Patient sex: M
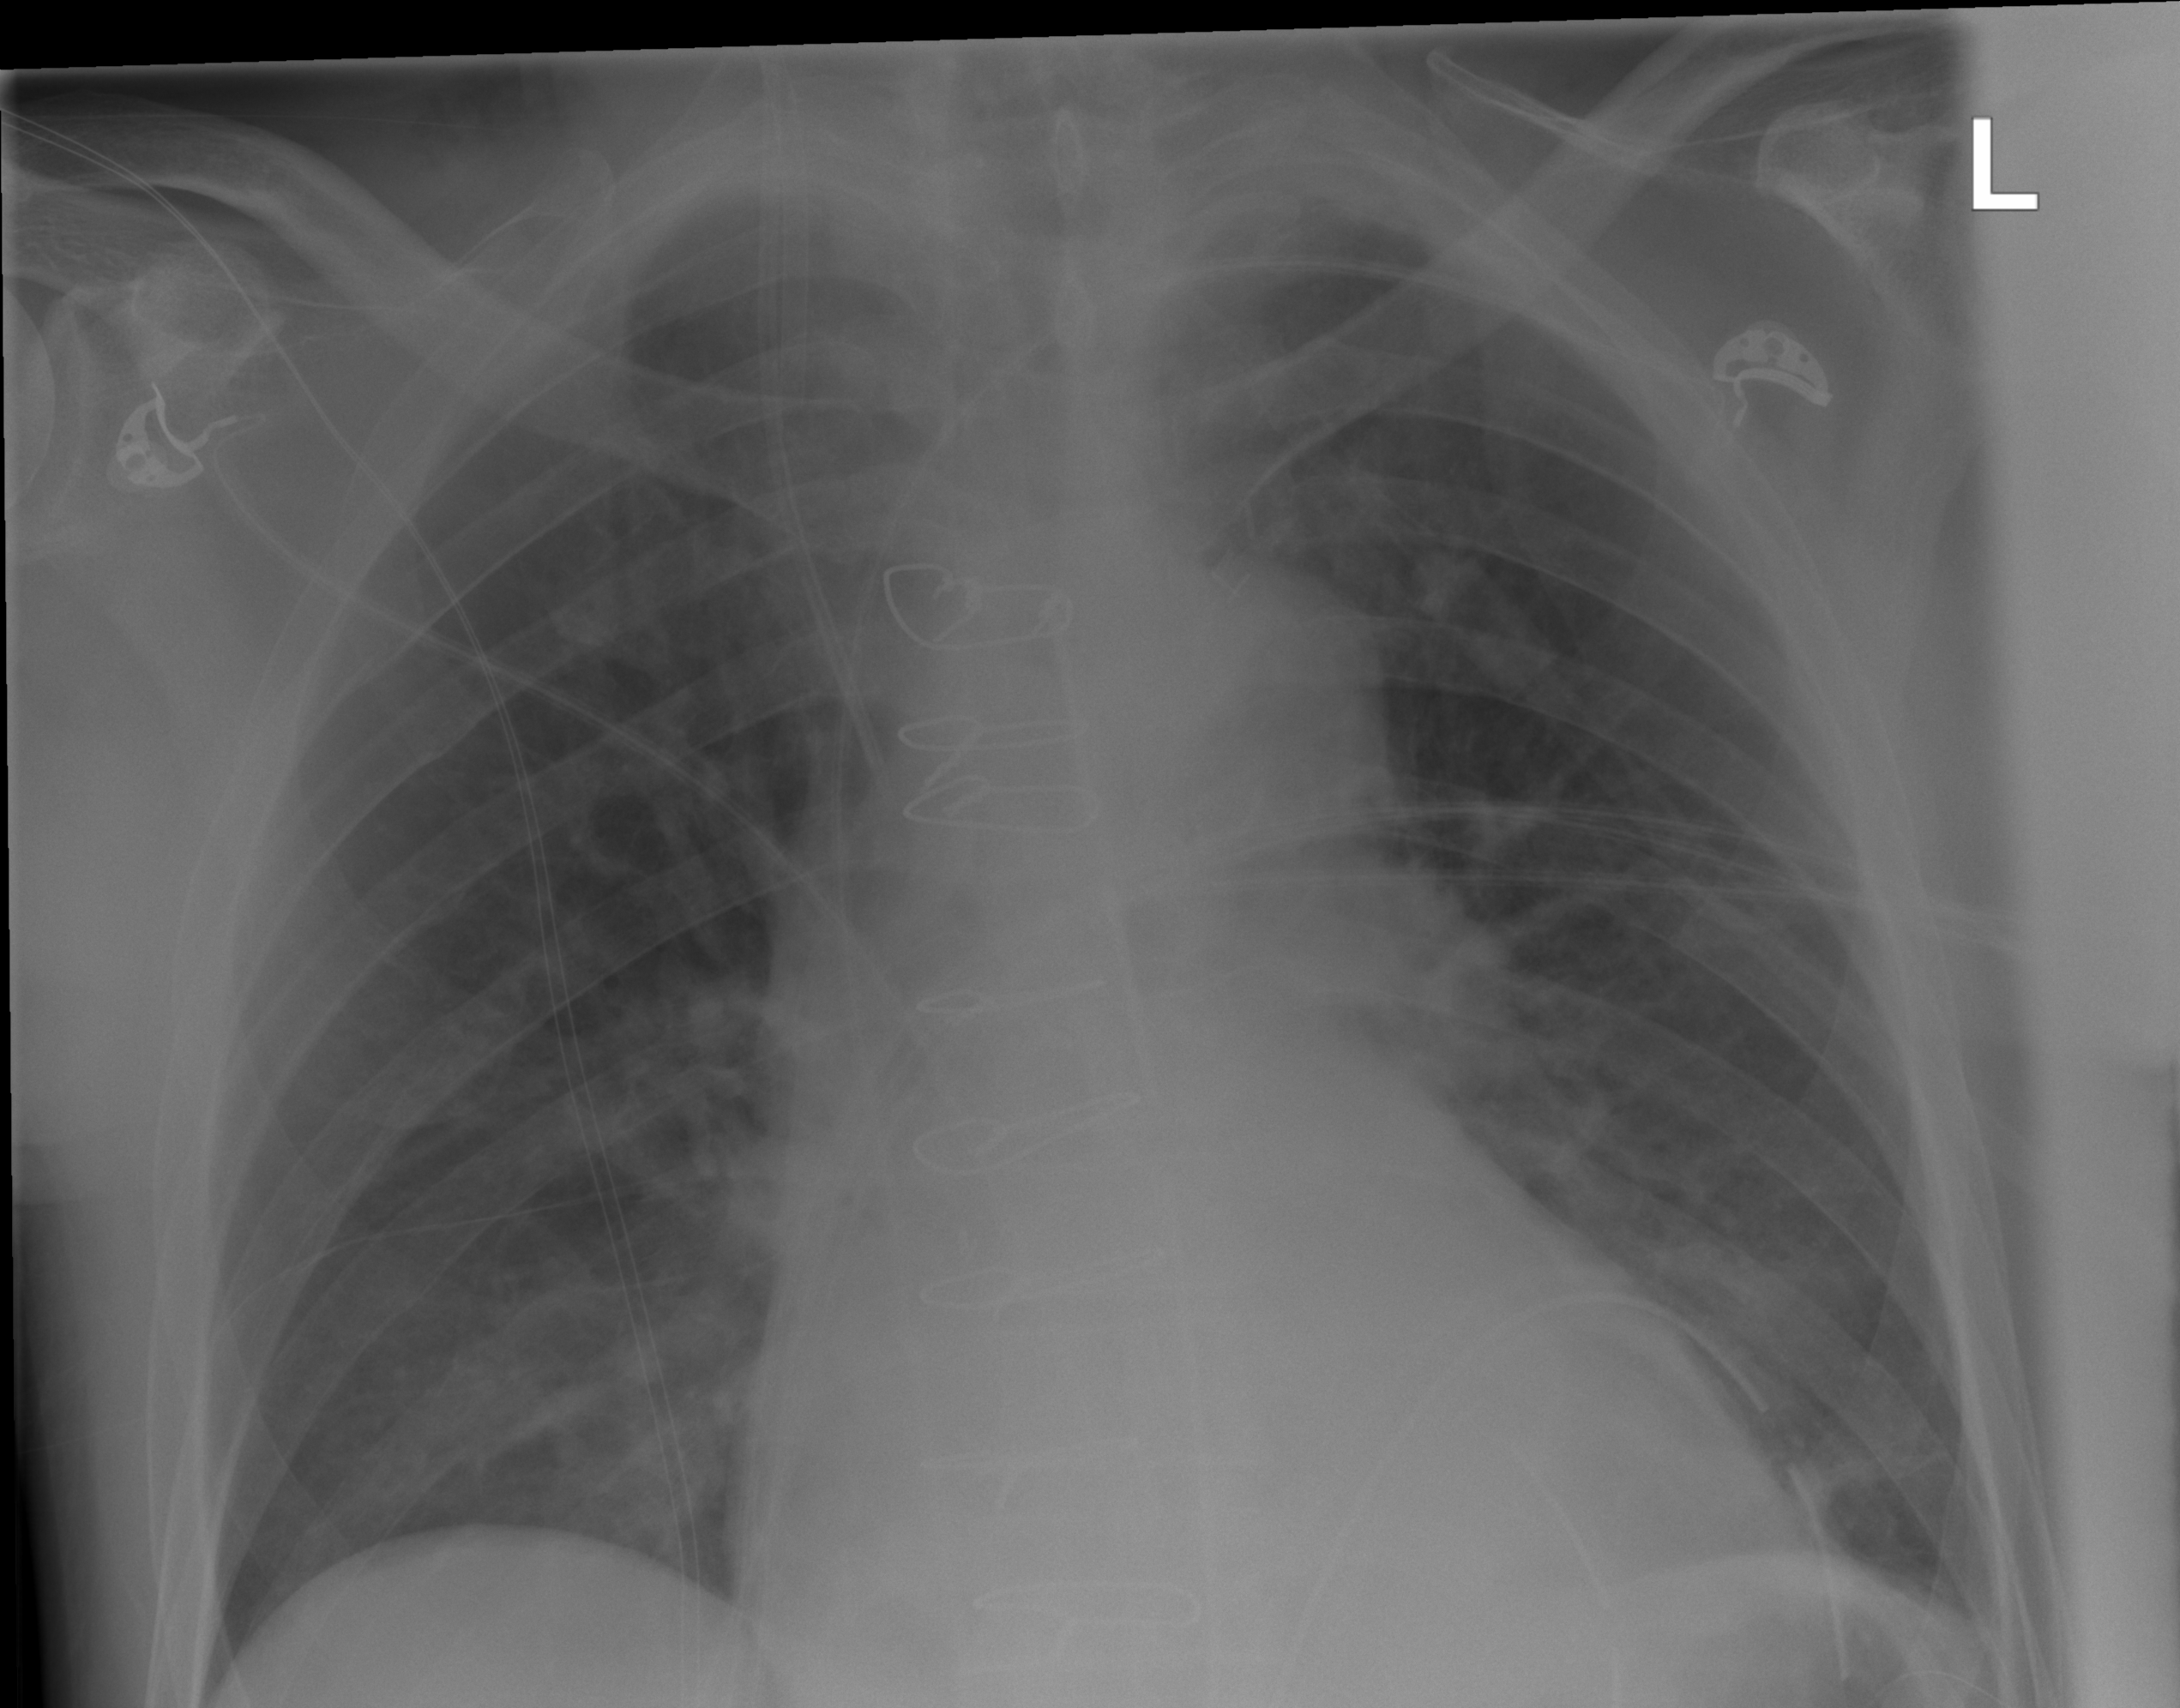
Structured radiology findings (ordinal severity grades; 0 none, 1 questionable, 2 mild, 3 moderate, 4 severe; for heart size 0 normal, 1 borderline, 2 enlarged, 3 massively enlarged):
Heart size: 0
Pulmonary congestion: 0
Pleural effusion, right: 0
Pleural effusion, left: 0
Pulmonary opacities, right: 0
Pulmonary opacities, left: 0
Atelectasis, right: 2
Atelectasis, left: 2